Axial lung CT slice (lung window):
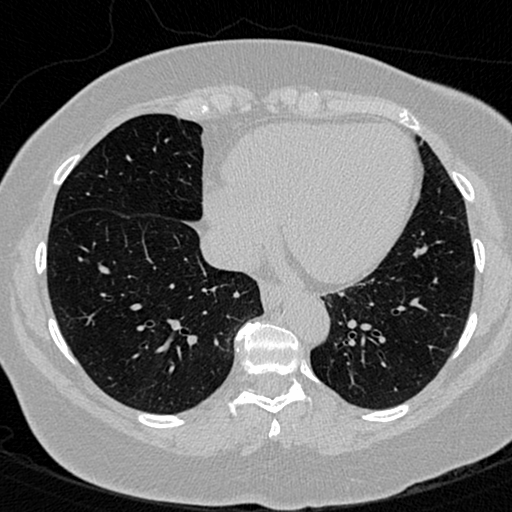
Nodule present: no